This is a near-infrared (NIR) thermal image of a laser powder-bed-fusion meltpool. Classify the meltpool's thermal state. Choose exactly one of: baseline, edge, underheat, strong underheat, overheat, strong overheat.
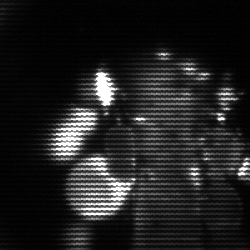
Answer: baseline